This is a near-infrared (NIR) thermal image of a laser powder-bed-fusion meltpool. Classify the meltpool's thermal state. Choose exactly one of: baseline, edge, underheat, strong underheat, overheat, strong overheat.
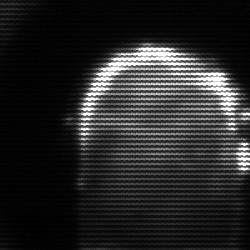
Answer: baseline